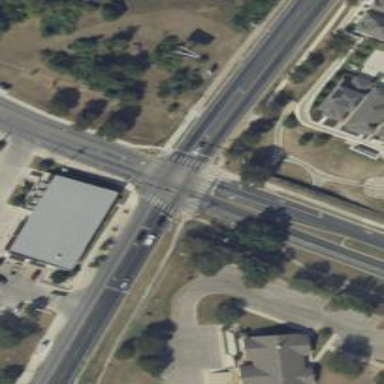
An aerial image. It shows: Marked road crossing.